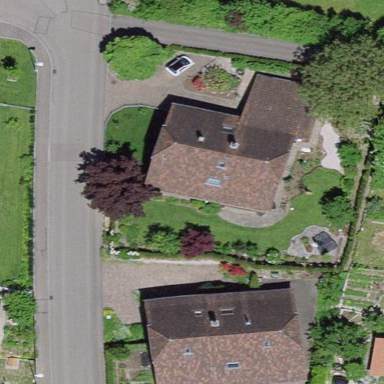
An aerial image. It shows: Simple house.